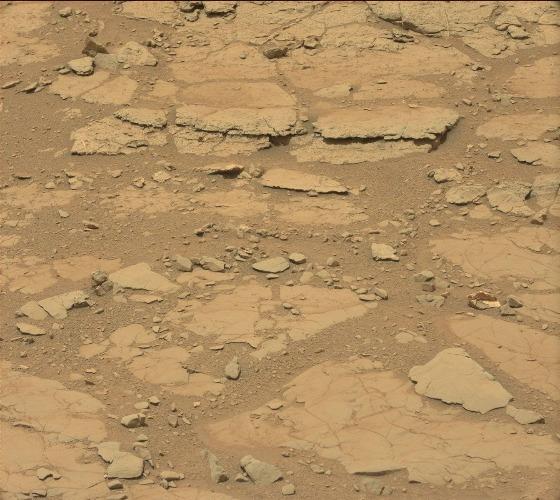
Terrain classes present: Bedrock, Gravel / Sand / Soil, Rock, Shadow